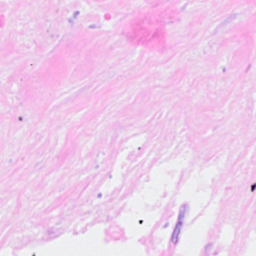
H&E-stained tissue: Breast